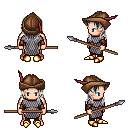
a pixel art fantasy rpg character, male body template, human, light skin, chain mail, red pants, gray long hairstyle, leather cap, cloth bracers, gold boots, spear, four views (front, back, left, right), 2x2 character sprite sheet, small pixel art, hard edges, no anti-aliasing